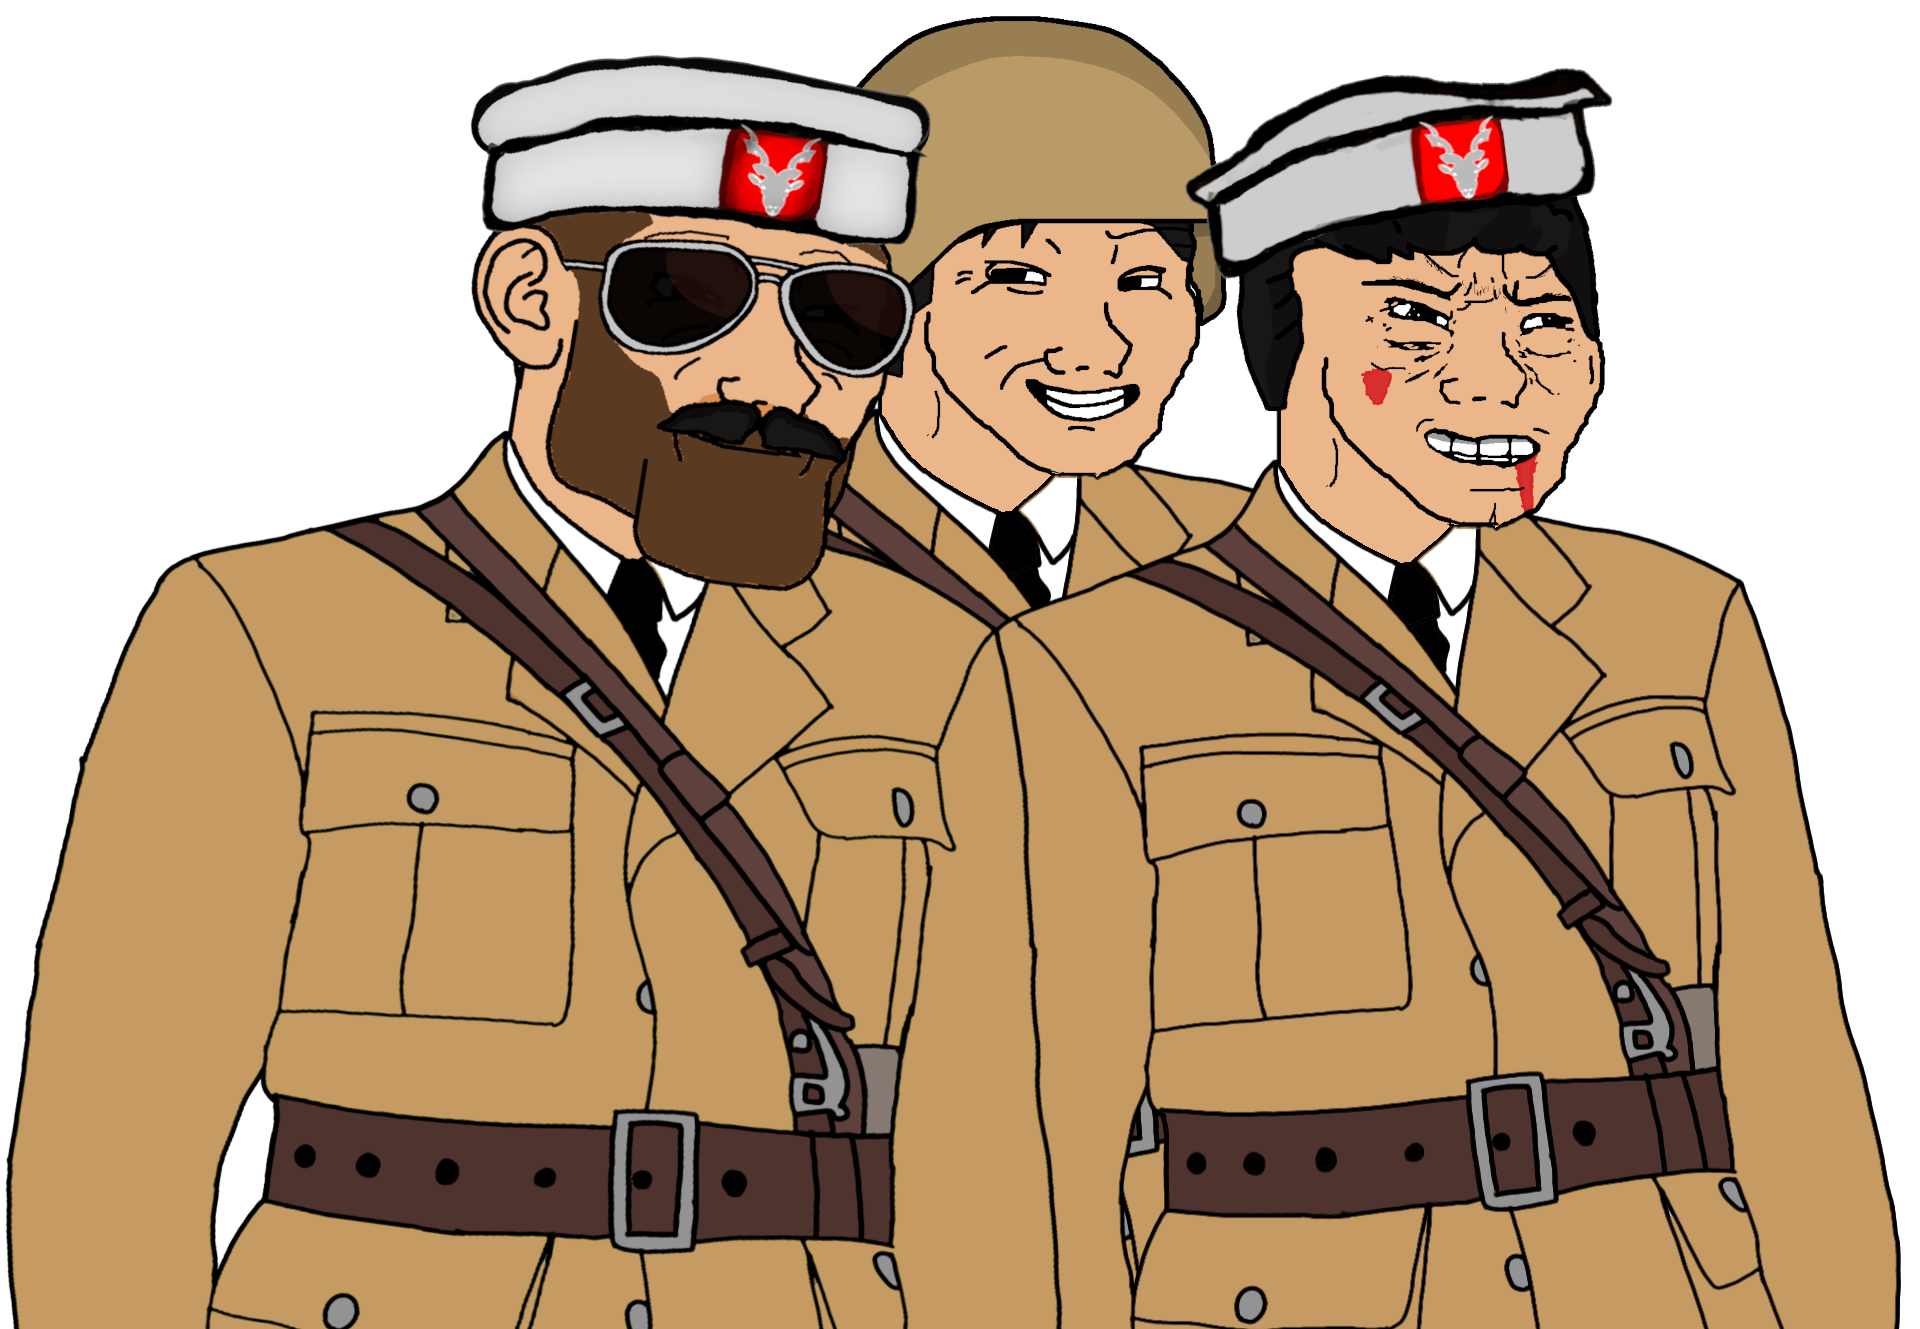
Label: 5_Smugjak